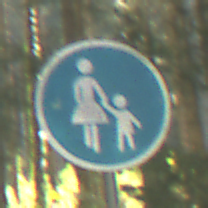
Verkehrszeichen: Gehweg
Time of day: MorningAfternoon
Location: Outdoor (Nature)
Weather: Clear
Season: NotSpecified
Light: Natural